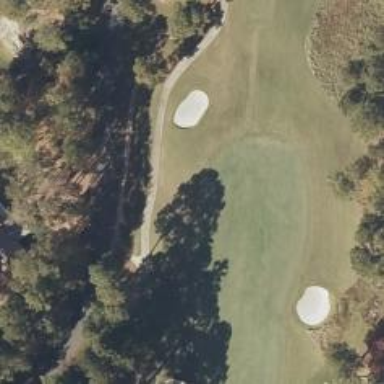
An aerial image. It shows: Path designated for golf carts.